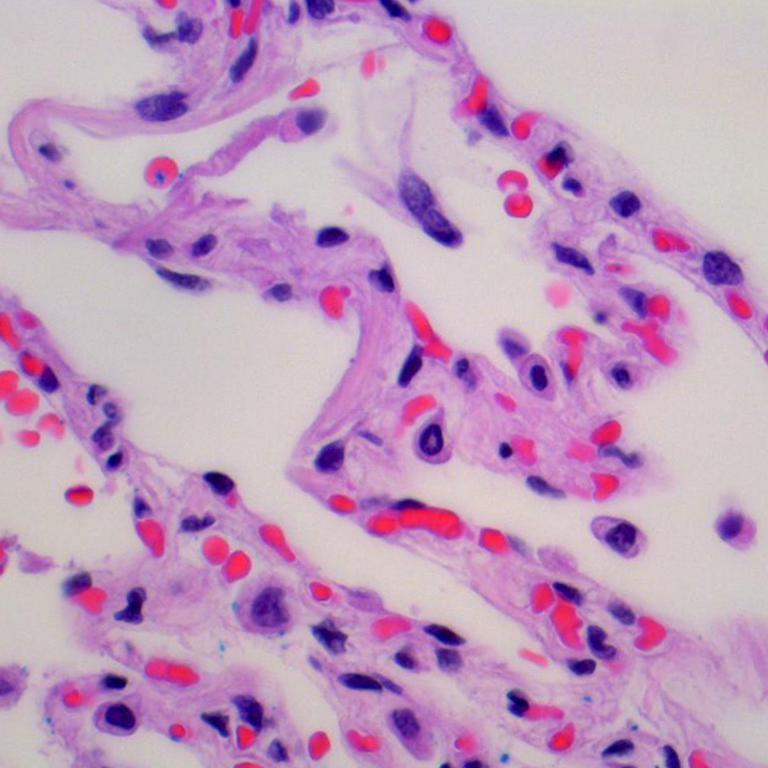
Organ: lung
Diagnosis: benign